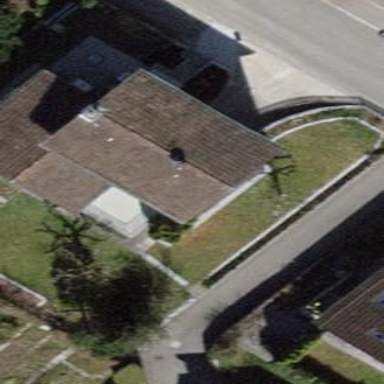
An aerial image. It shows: Pitched roof building.